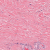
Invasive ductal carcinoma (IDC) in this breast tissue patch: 0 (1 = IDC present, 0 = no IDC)